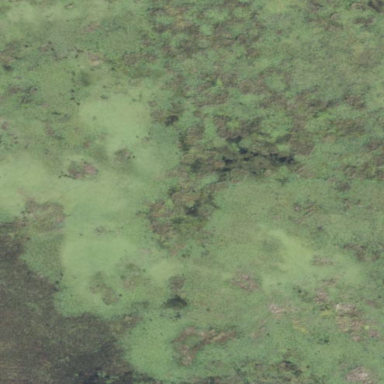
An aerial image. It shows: Beautiful wet meadow natural wetland.